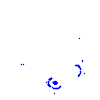
Particle: kaon